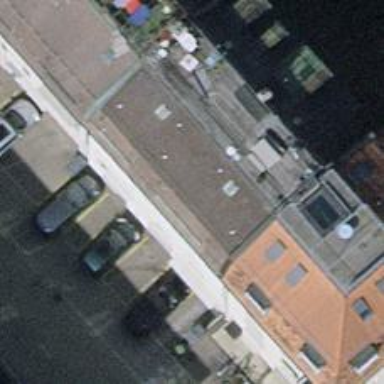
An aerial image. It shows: Beauty shop.